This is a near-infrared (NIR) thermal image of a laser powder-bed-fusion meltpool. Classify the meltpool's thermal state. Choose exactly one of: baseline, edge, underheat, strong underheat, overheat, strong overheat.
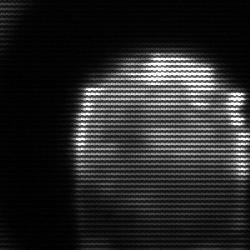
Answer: edge